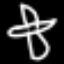
Label: airplane